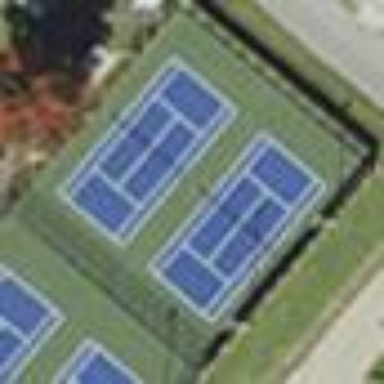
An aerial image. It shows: Grass pitch used for playing tennis.